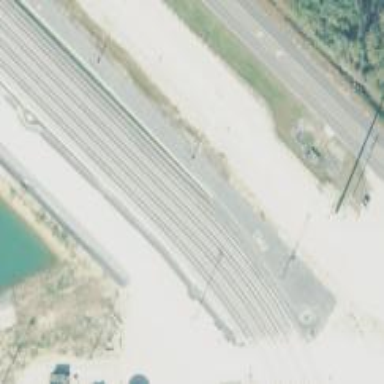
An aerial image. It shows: Rail spur service.